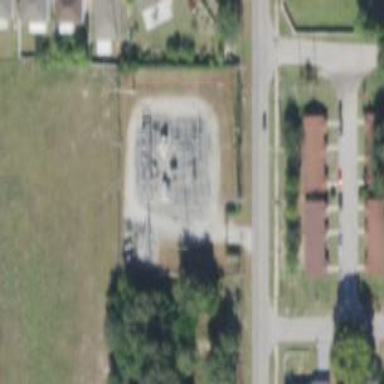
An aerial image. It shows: Outdoor power substation surrounded by fence. The substation operates at the distribution level.